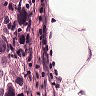
Metastatic tissue present: yes